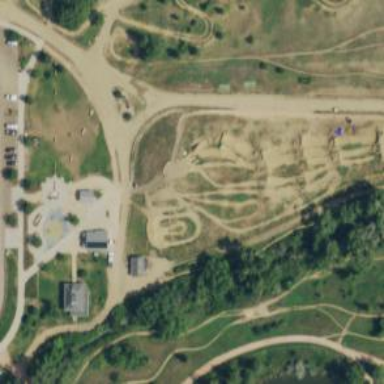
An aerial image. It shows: Cycling track designated as cycleway. It is leisure land for cycling activities.